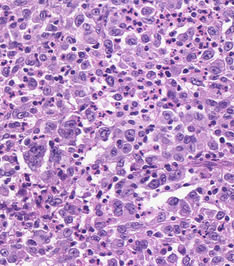
Tumor epithelial tissue: yes
Tumor-associated stroma tissue: no
Normal tissue: no